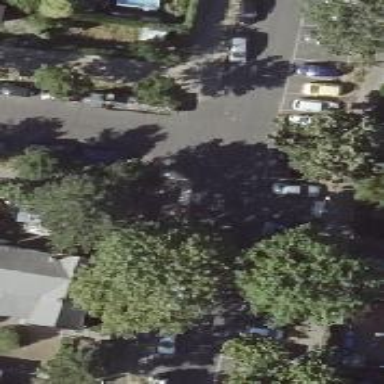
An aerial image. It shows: Residential road with asphalt surface and separate sidewalks. There is parallel on-street parking on the right side and perpendicular parking on the left side.